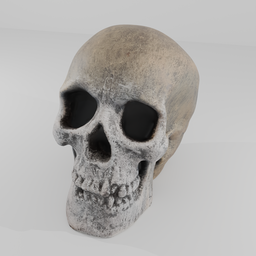
Label: nature